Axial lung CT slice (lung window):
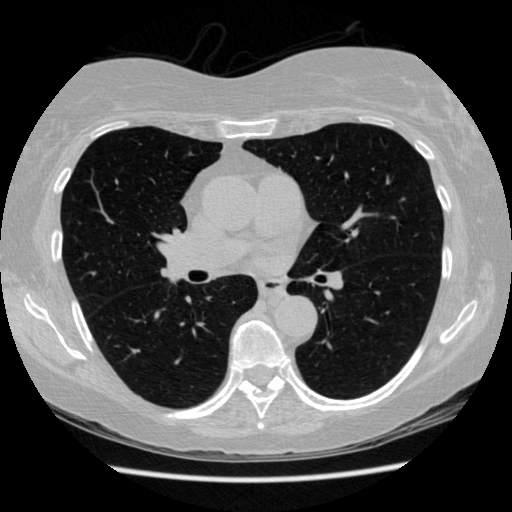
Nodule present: no